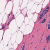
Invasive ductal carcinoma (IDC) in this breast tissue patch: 0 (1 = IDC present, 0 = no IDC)